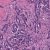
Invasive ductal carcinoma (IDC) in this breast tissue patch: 1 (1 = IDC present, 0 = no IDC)